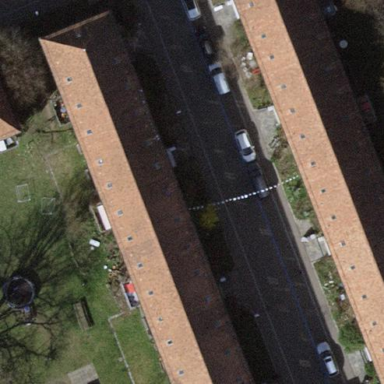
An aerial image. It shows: Parking lane area.